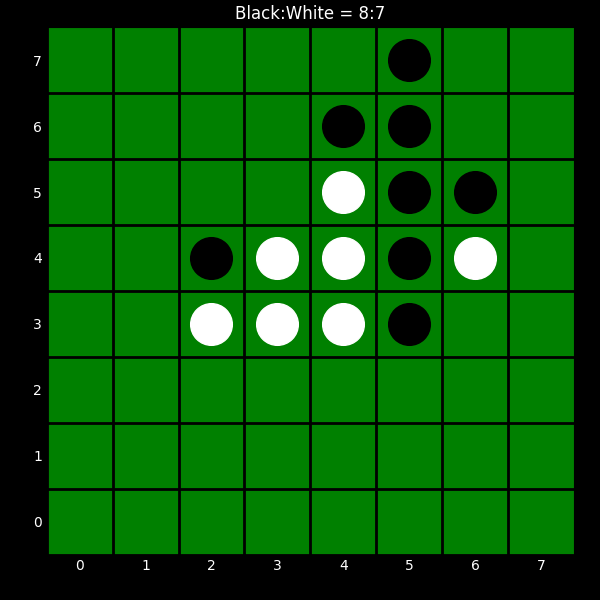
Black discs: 8
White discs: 7